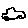
Label: car